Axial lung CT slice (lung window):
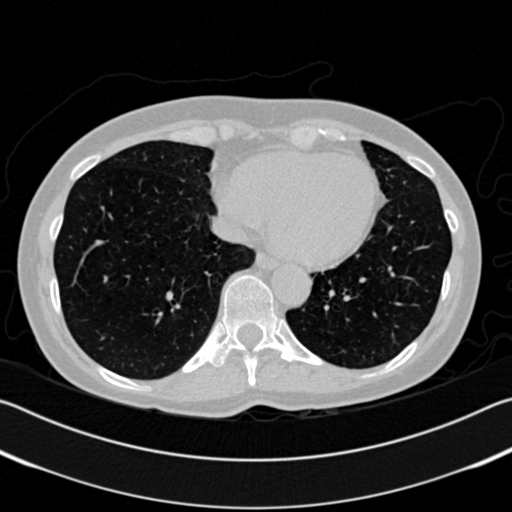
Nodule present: no